Question: How can I make 9 patch of this image when only the center stretched? (I'm working with libgdx)
I make the 9patch using google tool

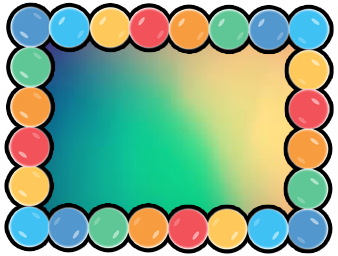
Answer: I do not think you can do that in this specific case. As I know the strech patchs has to cross the whole image (by definition), so you can't keep the aspect of this border using 9patch.
Plus, you are using gradien colors for the center of your button, you won't be able to strech that in the 9patch way.
You'd better to have a high resolution image of your button that you'll strech in libGDX taking care of width/heigh ratio.